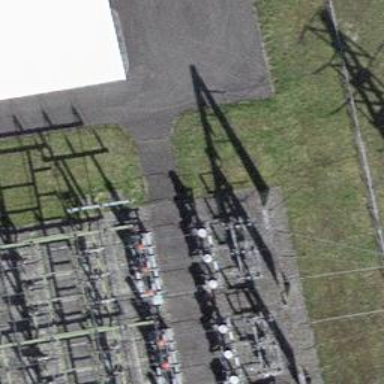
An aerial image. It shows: Insulator used in power systems.